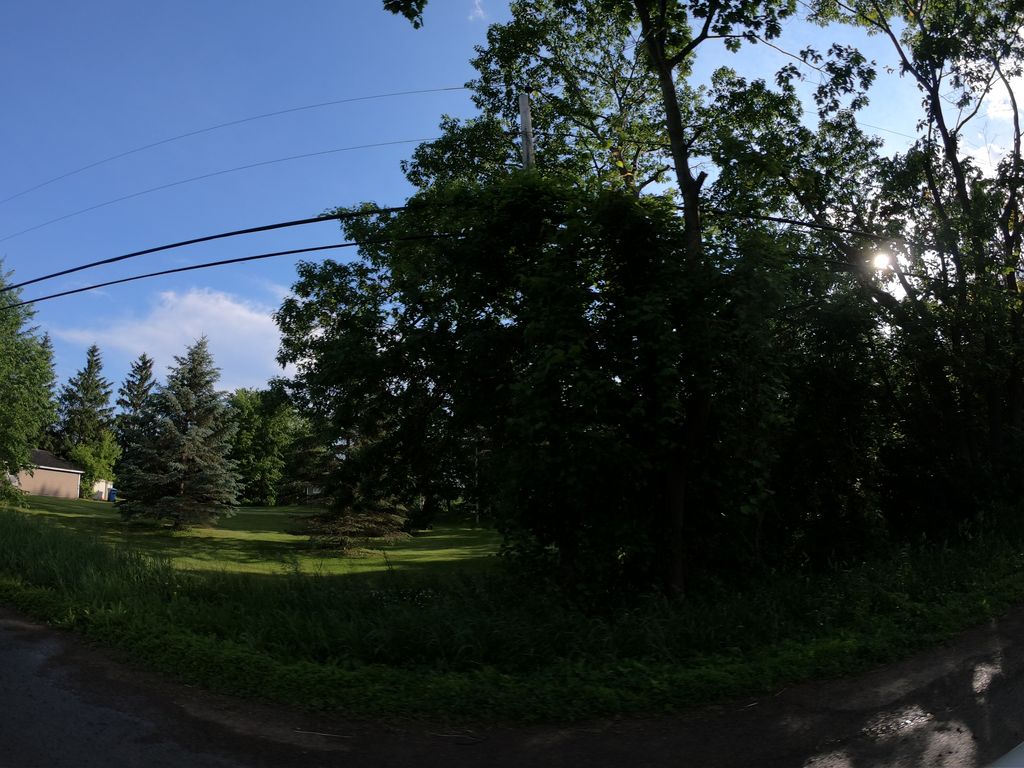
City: ottawa-gatineau